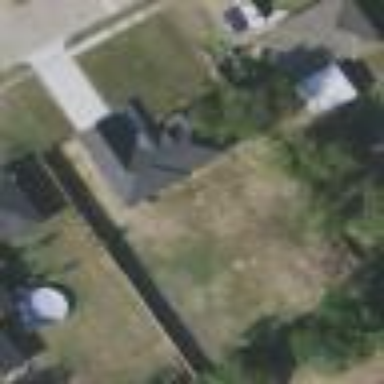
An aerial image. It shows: Grassy plot in zoning area.